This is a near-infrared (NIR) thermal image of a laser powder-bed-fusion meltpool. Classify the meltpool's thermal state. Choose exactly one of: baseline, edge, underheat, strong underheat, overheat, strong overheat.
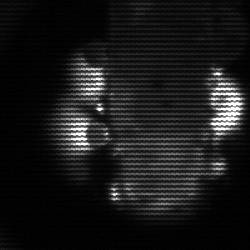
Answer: strong underheat